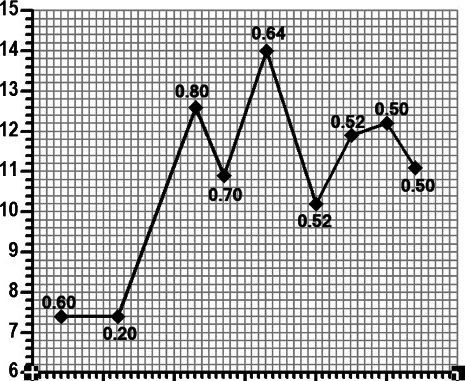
Proband hemoglobin A1c (HbA1c) levels were measured at selective visitations. In our practice, the variability shown is a typical feature for toddlers with early onset diabetes, which could have been caused by unpredictable eating behavior among subjects of such age. The numbers accompanying each point in the graph reflect the total dose of insulin (U/kg/d).
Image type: chart (chart)